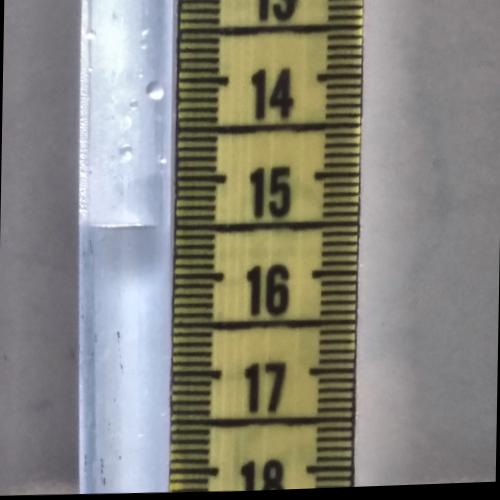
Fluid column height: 15.5 cm